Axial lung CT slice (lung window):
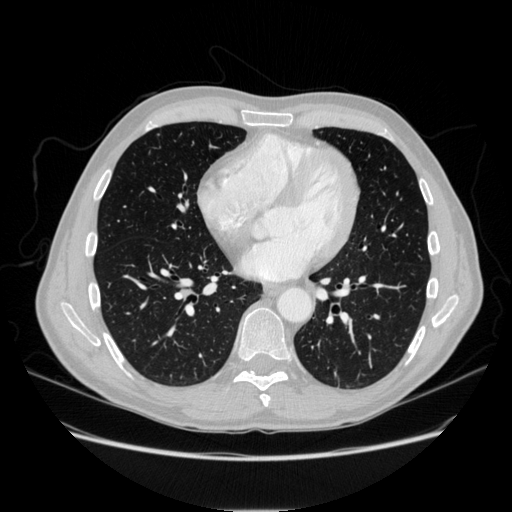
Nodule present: no